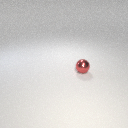
small red metal sphere